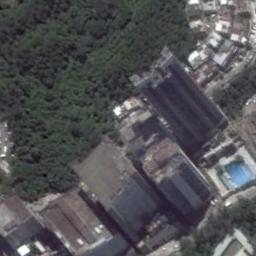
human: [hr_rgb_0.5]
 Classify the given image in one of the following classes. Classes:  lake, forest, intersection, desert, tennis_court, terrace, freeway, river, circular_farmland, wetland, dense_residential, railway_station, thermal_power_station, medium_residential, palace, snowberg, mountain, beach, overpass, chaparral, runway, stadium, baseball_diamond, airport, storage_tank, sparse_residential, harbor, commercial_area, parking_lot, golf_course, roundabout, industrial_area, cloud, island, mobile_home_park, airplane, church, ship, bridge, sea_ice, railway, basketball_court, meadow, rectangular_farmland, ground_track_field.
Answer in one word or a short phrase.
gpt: commercial_area